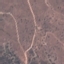
Label: HerbaceousVegetation